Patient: sex M, age 57
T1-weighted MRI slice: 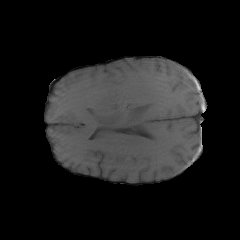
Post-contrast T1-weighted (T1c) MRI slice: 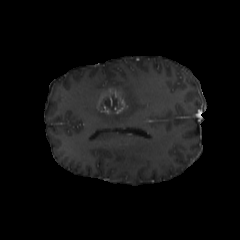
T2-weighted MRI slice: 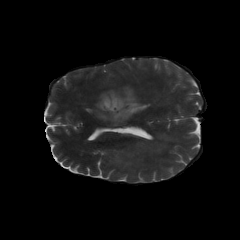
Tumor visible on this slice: yes
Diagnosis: Glioblastoma, IDH-wildtype
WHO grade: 4